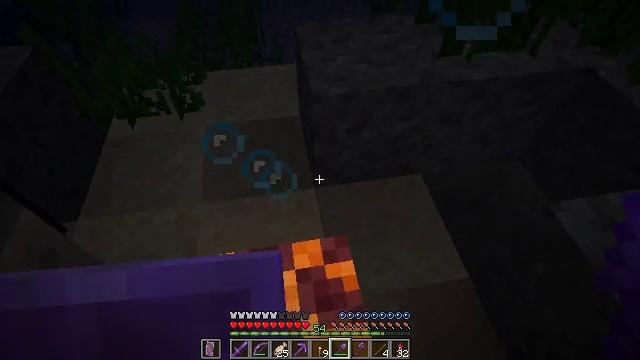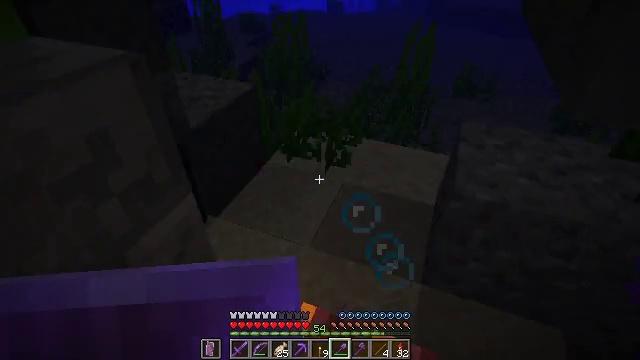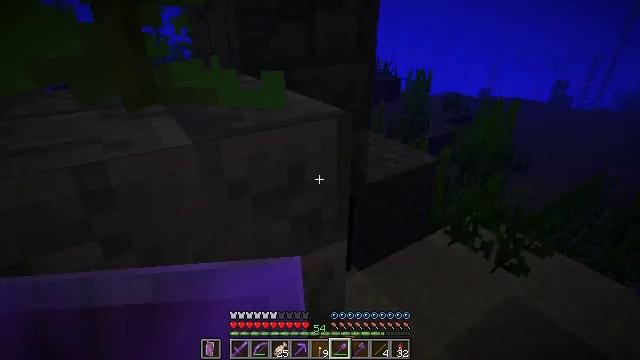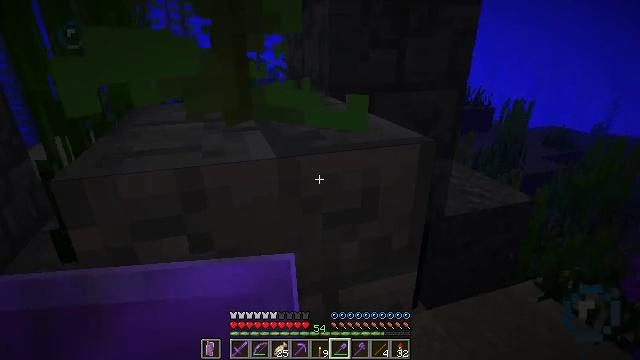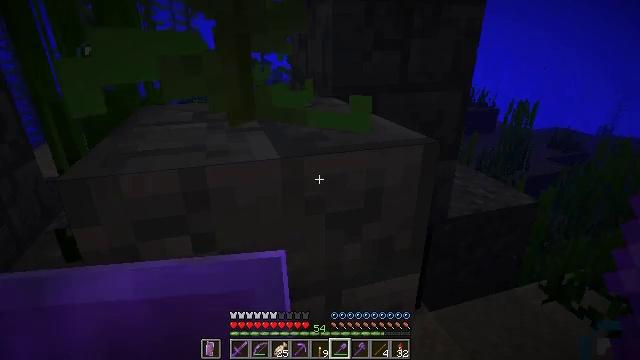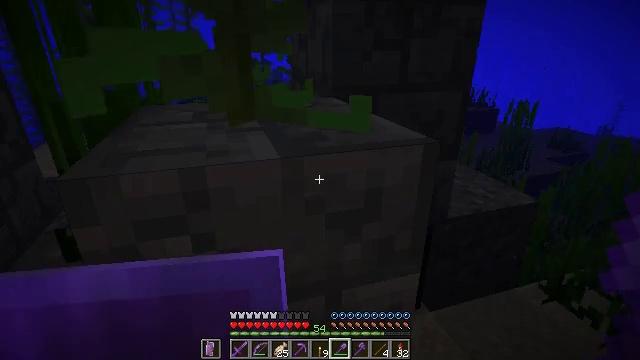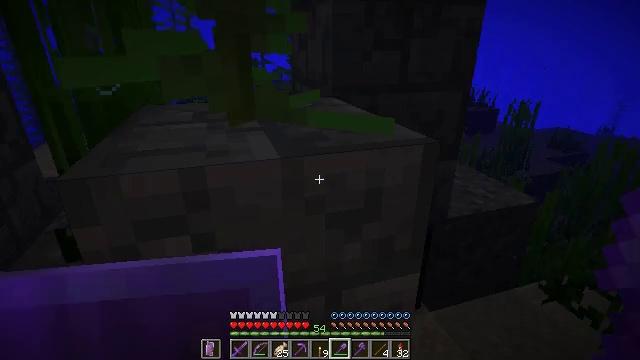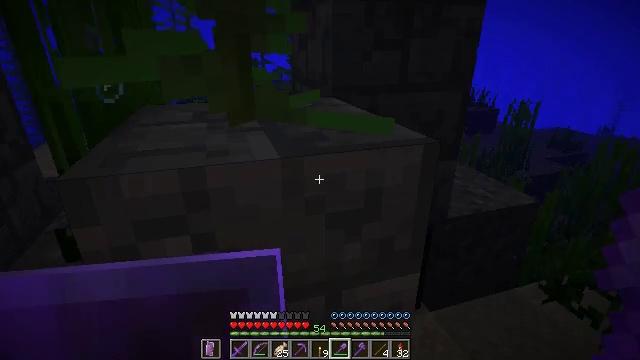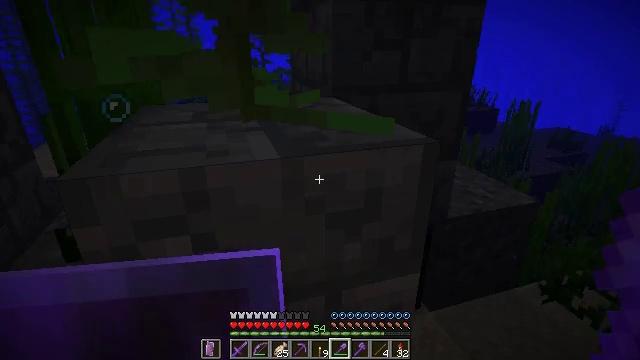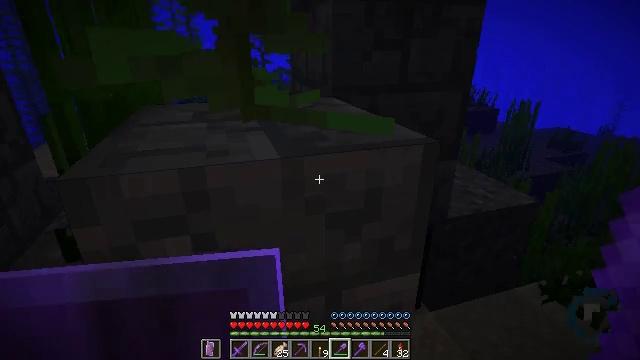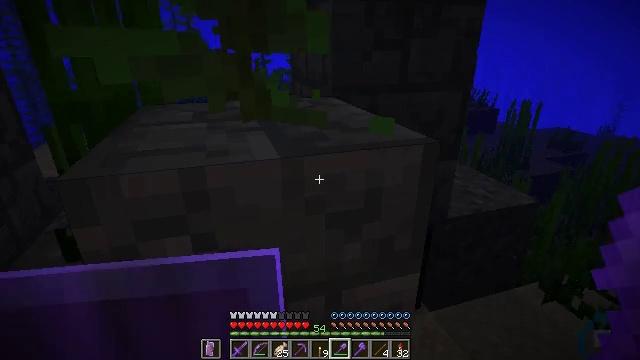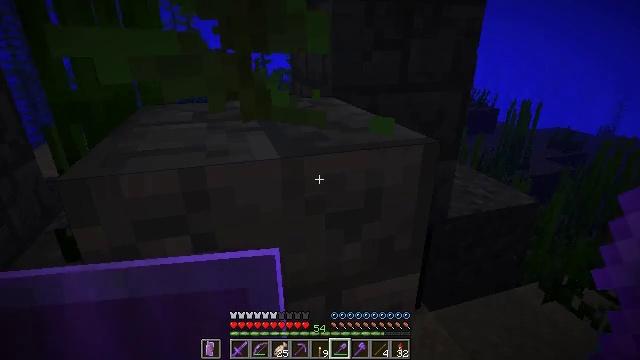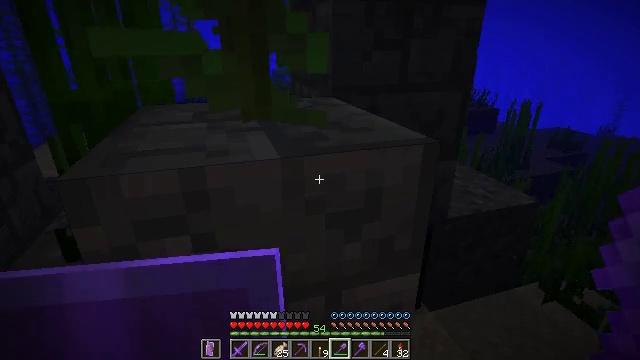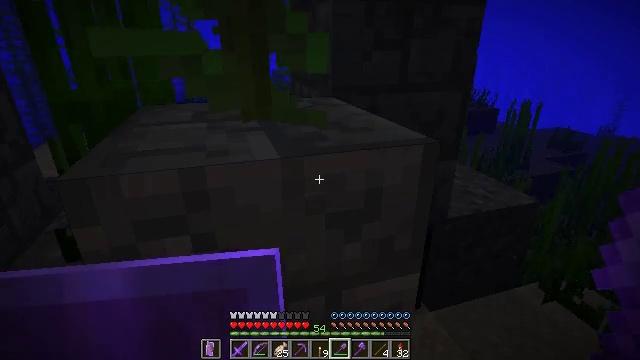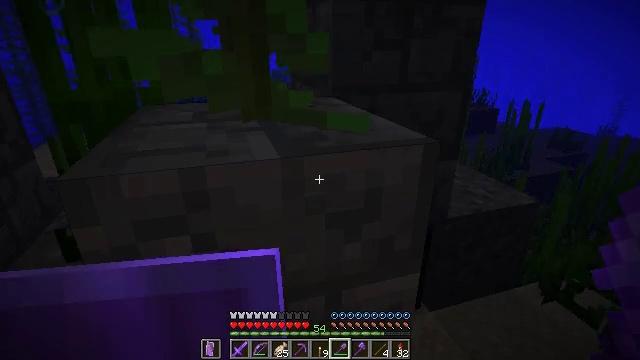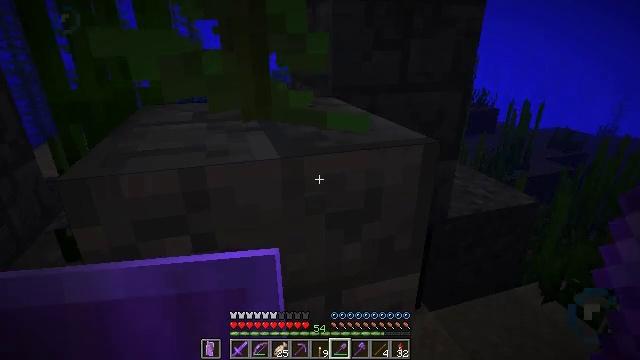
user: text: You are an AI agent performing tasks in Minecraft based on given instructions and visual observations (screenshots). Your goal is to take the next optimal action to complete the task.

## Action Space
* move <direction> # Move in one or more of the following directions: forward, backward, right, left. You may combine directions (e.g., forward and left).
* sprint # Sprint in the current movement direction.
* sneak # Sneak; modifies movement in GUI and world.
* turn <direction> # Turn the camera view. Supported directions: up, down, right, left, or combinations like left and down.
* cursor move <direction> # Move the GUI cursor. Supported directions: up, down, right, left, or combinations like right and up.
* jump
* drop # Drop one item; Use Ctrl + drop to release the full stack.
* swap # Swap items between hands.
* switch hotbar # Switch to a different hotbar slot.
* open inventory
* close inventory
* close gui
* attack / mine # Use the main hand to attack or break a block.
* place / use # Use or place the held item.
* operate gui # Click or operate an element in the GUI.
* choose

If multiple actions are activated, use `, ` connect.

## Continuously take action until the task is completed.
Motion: motion action
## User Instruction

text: Dig through gravel to clear a path.
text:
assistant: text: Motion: sneak, turn left and up
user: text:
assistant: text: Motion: sneak, turn left and up
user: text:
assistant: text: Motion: sneak, turn left and up
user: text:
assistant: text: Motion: sneak
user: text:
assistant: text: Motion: sneak
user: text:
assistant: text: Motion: sneak
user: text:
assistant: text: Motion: sneak
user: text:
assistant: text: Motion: sneak
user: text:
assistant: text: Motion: sneak
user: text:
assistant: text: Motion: sneak
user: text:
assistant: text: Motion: sneak
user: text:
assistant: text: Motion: sneak
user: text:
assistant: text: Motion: sneak
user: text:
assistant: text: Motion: sneak
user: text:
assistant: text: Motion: sneak
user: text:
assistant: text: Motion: sneak
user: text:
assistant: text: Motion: sneak, turn right
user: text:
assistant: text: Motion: sneak, turn right and down
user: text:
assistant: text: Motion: sneak, turn right and down
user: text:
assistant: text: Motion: sneak, turn right and down
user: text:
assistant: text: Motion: move forward, sneak
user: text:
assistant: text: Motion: move forward, sneak
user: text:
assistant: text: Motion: move forward, sneak
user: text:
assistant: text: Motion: move forward, sneak
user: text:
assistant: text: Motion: sneak
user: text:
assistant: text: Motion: sneak
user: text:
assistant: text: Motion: sneak, turn right and up
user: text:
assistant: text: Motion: sneak, turn right and up
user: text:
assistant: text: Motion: sneak, turn up
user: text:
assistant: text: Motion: move left, sneak, turn up